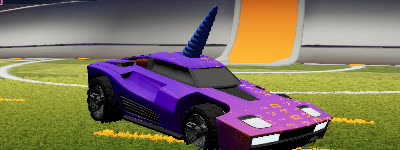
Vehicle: breakout